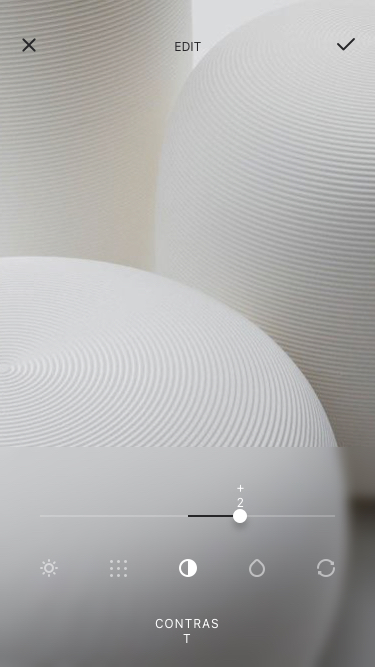
Text in this UI design:
+2
contrast